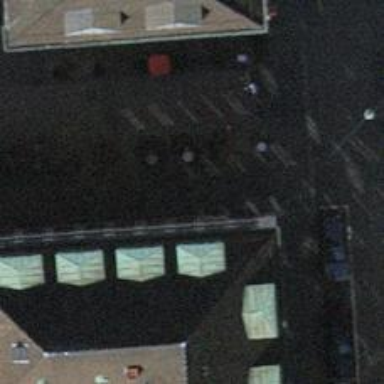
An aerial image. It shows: Bicycle parking area with stands.